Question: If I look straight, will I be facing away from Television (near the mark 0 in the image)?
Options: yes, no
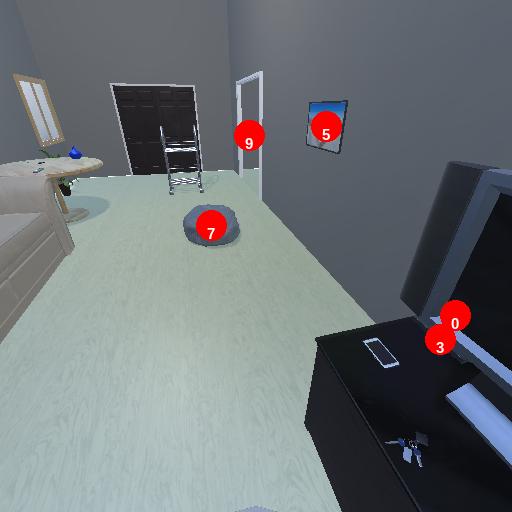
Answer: yes